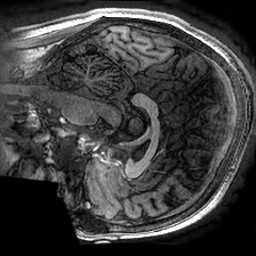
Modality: T1w
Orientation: sagittal
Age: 30
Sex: female
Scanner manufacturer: ge
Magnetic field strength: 3 T
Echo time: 0.002736 s